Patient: sex F, age 71
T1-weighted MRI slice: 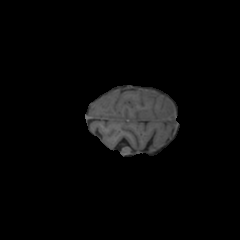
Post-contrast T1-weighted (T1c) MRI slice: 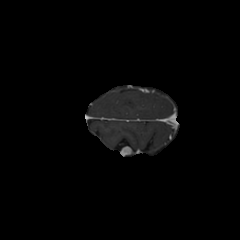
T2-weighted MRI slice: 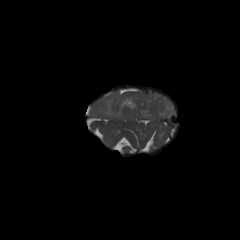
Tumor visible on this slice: yes
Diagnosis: Glioblastoma, IDH-wildtype
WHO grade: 4